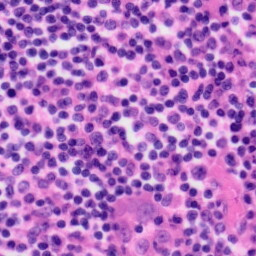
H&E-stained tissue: Tonsil